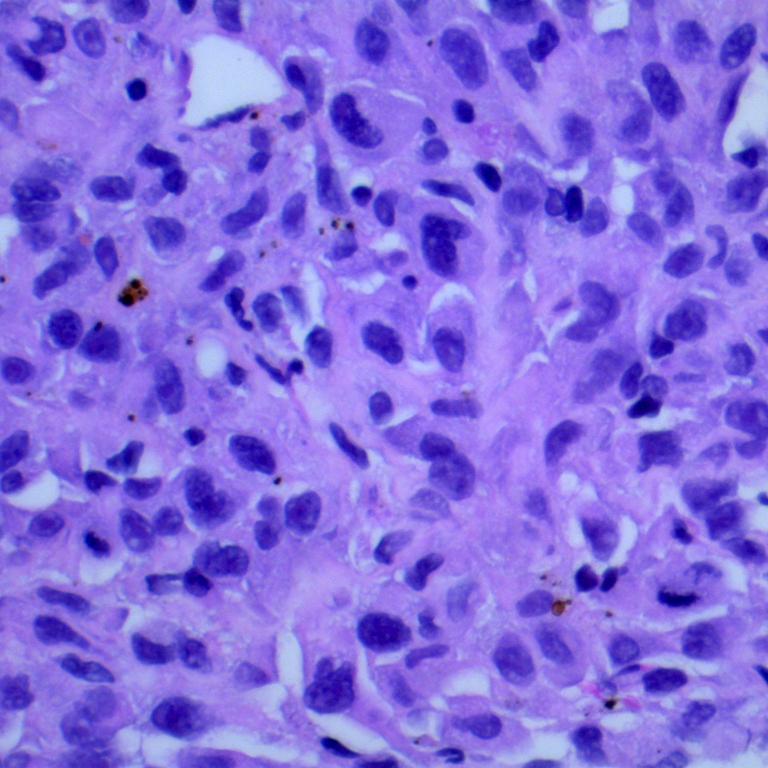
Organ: lung
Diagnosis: adenocarcinomas